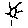
Label: sun